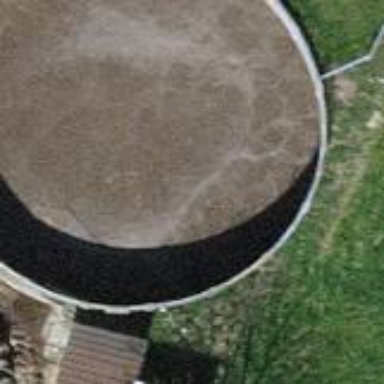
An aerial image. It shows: Storage tank that is man-made.